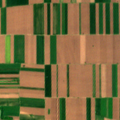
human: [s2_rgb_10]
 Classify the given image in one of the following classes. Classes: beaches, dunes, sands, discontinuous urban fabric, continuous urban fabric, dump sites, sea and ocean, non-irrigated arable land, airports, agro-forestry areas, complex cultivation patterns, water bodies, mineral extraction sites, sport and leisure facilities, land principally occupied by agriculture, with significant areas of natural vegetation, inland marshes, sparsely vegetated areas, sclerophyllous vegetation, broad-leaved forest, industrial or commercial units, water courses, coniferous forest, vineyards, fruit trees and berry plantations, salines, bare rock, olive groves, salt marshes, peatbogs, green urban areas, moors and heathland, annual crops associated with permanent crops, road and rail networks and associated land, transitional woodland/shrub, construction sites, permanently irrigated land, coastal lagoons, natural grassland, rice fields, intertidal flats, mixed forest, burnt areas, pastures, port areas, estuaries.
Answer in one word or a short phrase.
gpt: non-irrigated arable land